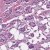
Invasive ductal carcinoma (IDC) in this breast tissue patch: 1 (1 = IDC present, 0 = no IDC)